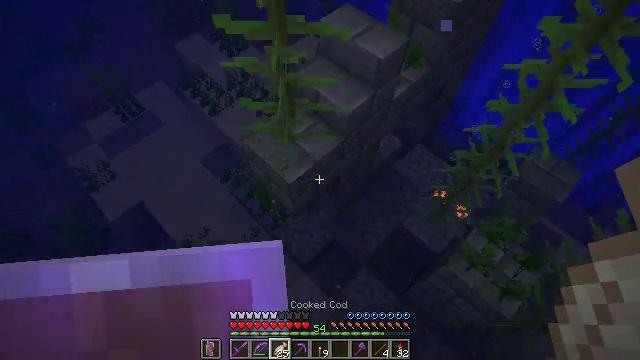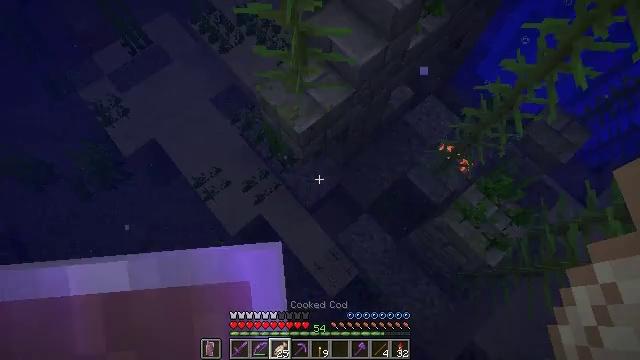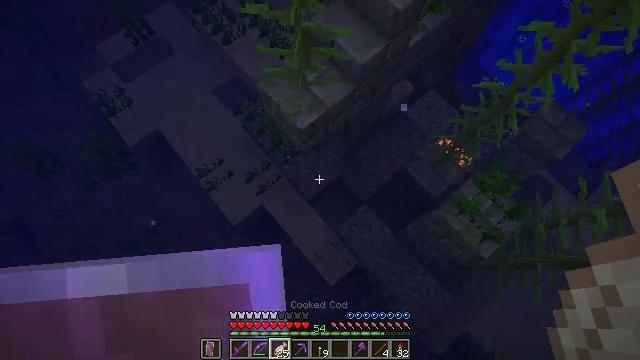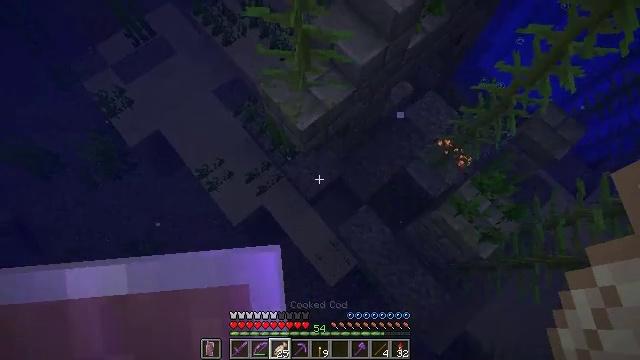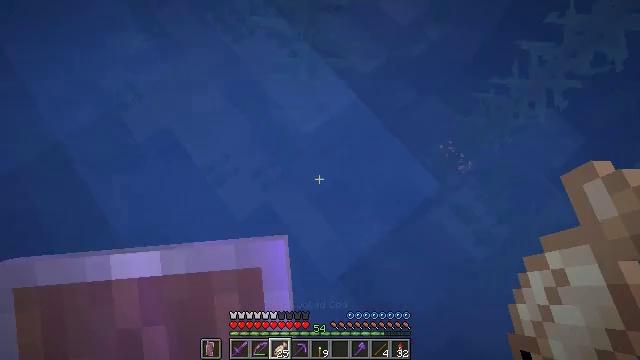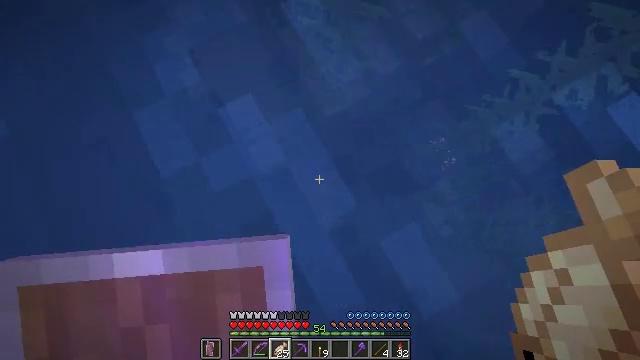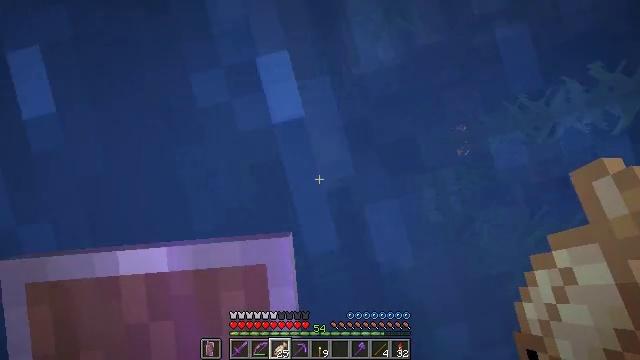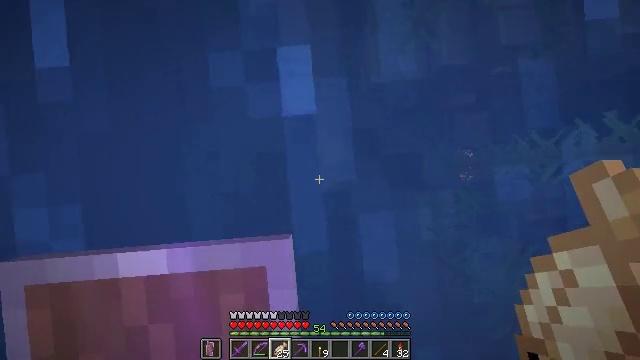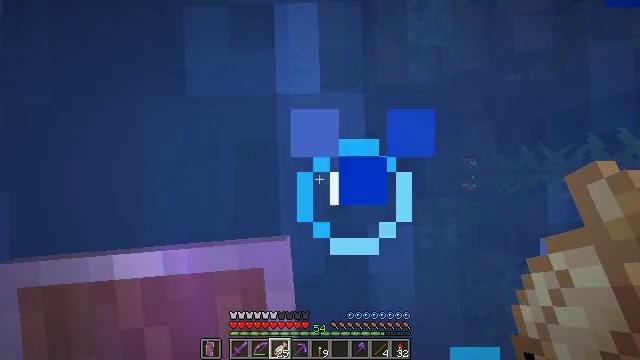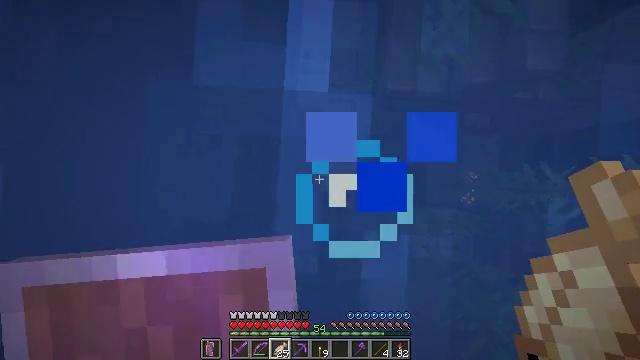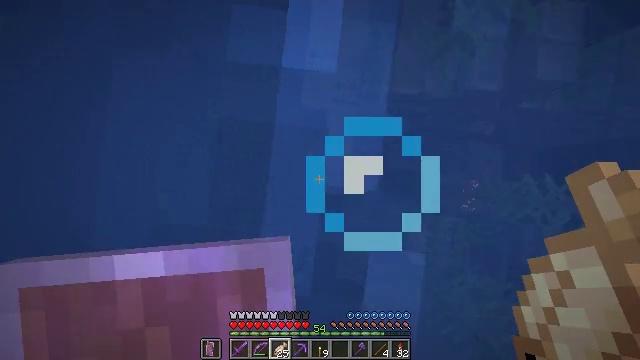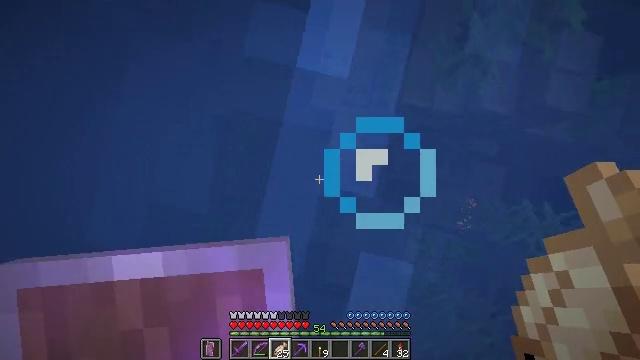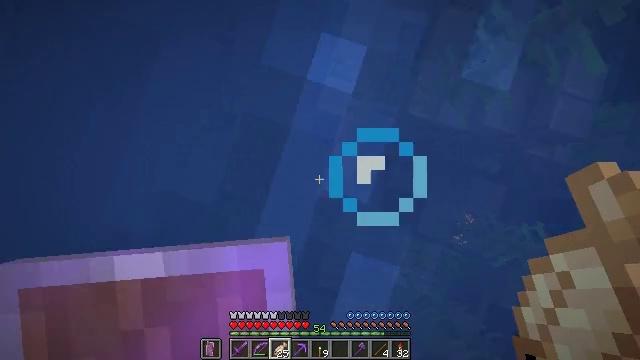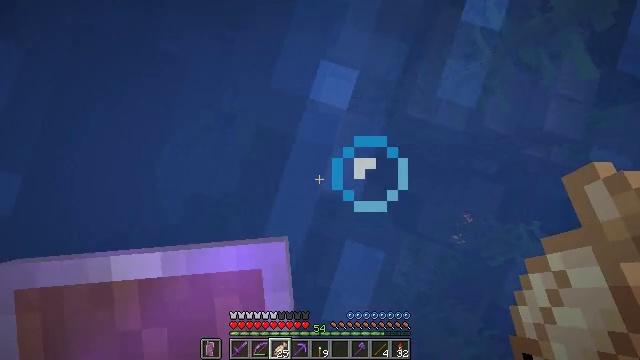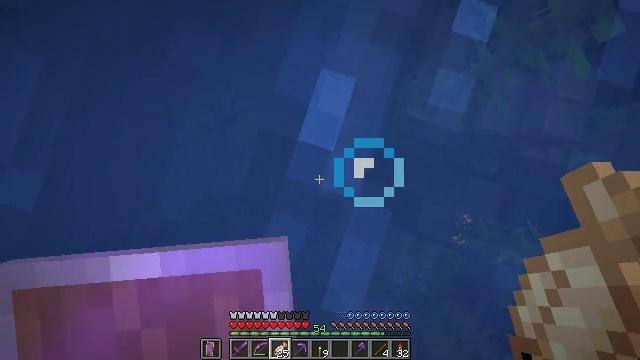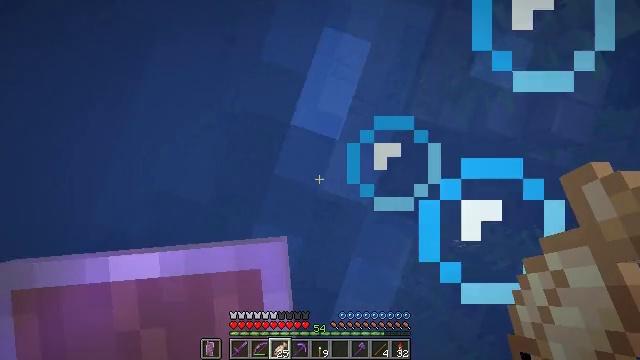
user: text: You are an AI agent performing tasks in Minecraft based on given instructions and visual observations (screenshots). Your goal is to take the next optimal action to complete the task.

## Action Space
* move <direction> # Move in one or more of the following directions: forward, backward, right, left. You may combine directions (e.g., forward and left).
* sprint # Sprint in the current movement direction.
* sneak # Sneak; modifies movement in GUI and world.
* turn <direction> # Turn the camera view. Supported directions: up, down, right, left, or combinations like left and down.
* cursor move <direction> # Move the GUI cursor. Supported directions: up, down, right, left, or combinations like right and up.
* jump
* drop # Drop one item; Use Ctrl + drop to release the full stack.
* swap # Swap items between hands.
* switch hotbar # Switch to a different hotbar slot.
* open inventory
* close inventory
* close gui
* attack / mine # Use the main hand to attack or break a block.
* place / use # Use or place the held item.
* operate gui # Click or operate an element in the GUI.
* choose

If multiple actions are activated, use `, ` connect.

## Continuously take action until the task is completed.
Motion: motion action
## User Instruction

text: Break the seagrass in the ocean.
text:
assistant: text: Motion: turn left and down, jump
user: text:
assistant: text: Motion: turn down, jump
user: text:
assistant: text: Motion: jump
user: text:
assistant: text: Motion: turn left, jump
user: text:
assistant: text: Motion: turn left and down, jump
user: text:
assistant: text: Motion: turn left and down, jump
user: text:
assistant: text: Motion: turn left and down, jump
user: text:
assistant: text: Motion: turn left and down, jump
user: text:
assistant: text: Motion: turn left and down, jump
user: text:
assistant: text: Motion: turn left and down, jump
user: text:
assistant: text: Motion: turn left, jump
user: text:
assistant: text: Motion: turn left, jump
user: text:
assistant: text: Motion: jump
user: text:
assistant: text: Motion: jump
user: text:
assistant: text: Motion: jump
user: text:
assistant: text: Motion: turn left, jump
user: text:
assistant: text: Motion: jump
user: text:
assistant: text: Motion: jump
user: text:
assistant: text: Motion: jump
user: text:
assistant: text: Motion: jump
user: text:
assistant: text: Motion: turn left, jump
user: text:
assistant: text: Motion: turn left and up, jump
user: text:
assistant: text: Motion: turn left and up, jump
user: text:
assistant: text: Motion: turn left and up, jump
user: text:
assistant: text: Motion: jump
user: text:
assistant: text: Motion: turn left, jump
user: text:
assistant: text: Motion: turn left, jump
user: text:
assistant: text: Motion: jump
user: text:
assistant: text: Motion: jump
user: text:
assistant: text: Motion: no_op